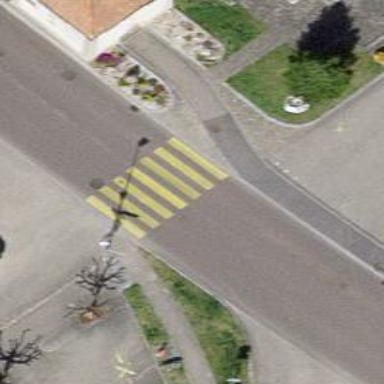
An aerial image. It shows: Zebra crossing with pedestrian island.